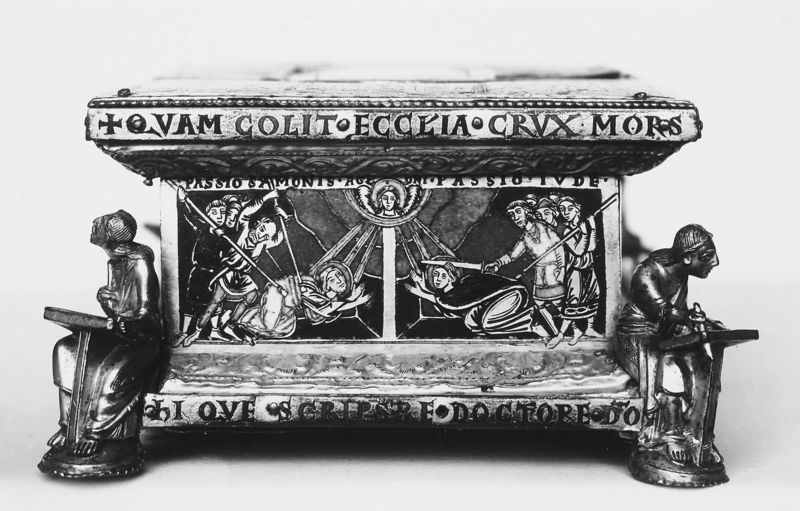
Titel: Tragaltar aus Stablo (Stavelot)
Standort: Herkunftsland: (Maasland) (EU - Maasland)
Institution: Brüssel, Musées Royaux d’Art et d’Histoire
Schlagwörter: gott, himmel, mann, menschen, sitzen, frau, holz, männer, tot, gelehrte, kirche, gold, redner, skulptur, schrift, lehrer, figuren, lanze, inschrift, metall, foto, truhe, buch, dose, kloster, strahlen, schwert, schachtel, sieg, pult, kanzel, jesus, märtyrer, schreiber, gegenstand, schrein, reliquie, sakral, stecken, doktor, latein, sarkophag, reliquiar, reliquien, enthaupten, me, doctore, alte schachtel, eimeil, lemail, märtyrter